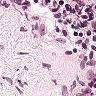
Metastatic tissue present: no